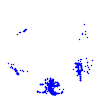
Particle: kaon